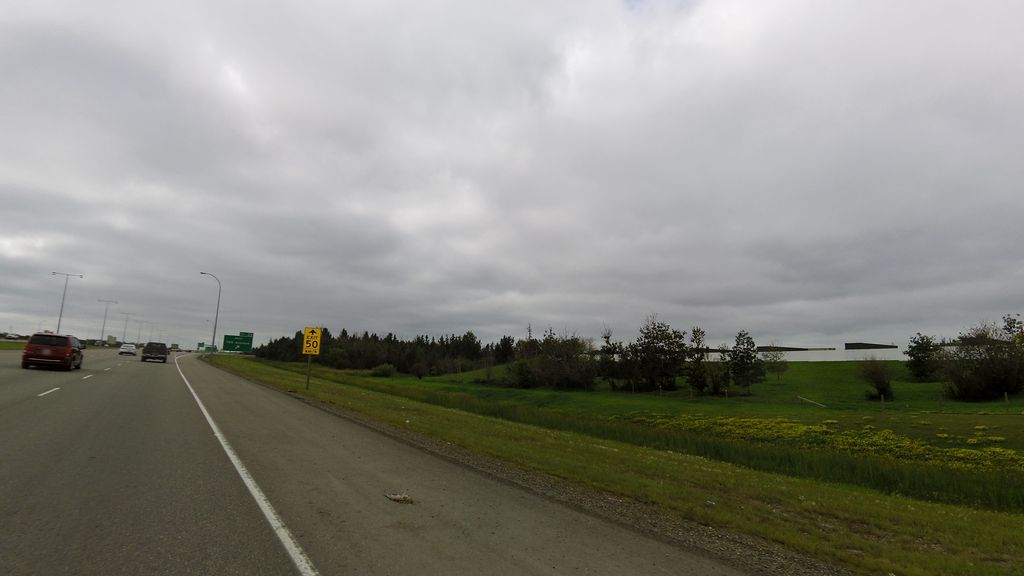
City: edmonton